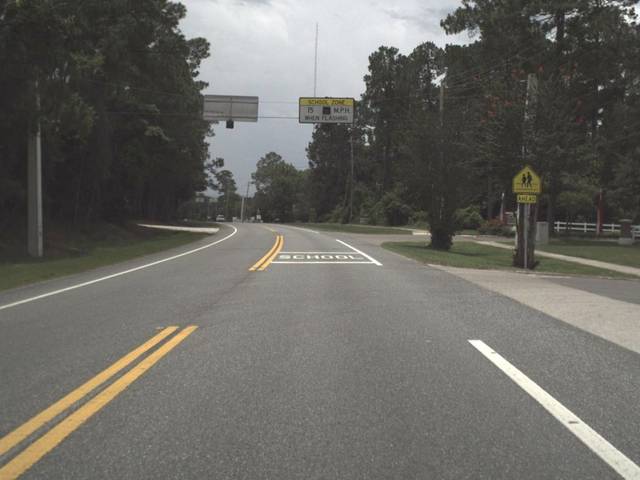
Region: United States
Coordinates: 29.937, -82.106